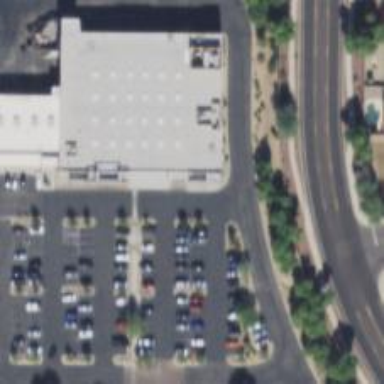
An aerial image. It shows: Retail building housing supermarket.